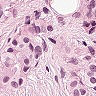
Metastatic tissue present: yes